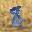
Label: 8